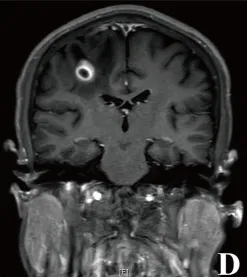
Brain MRI images of patient 1. Axial, coronal, and sagittal contrast enhanced-T1 weighted images showing a lesion with heterogeneous ring-enhancement (C-E).
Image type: radiology (mri)